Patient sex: F
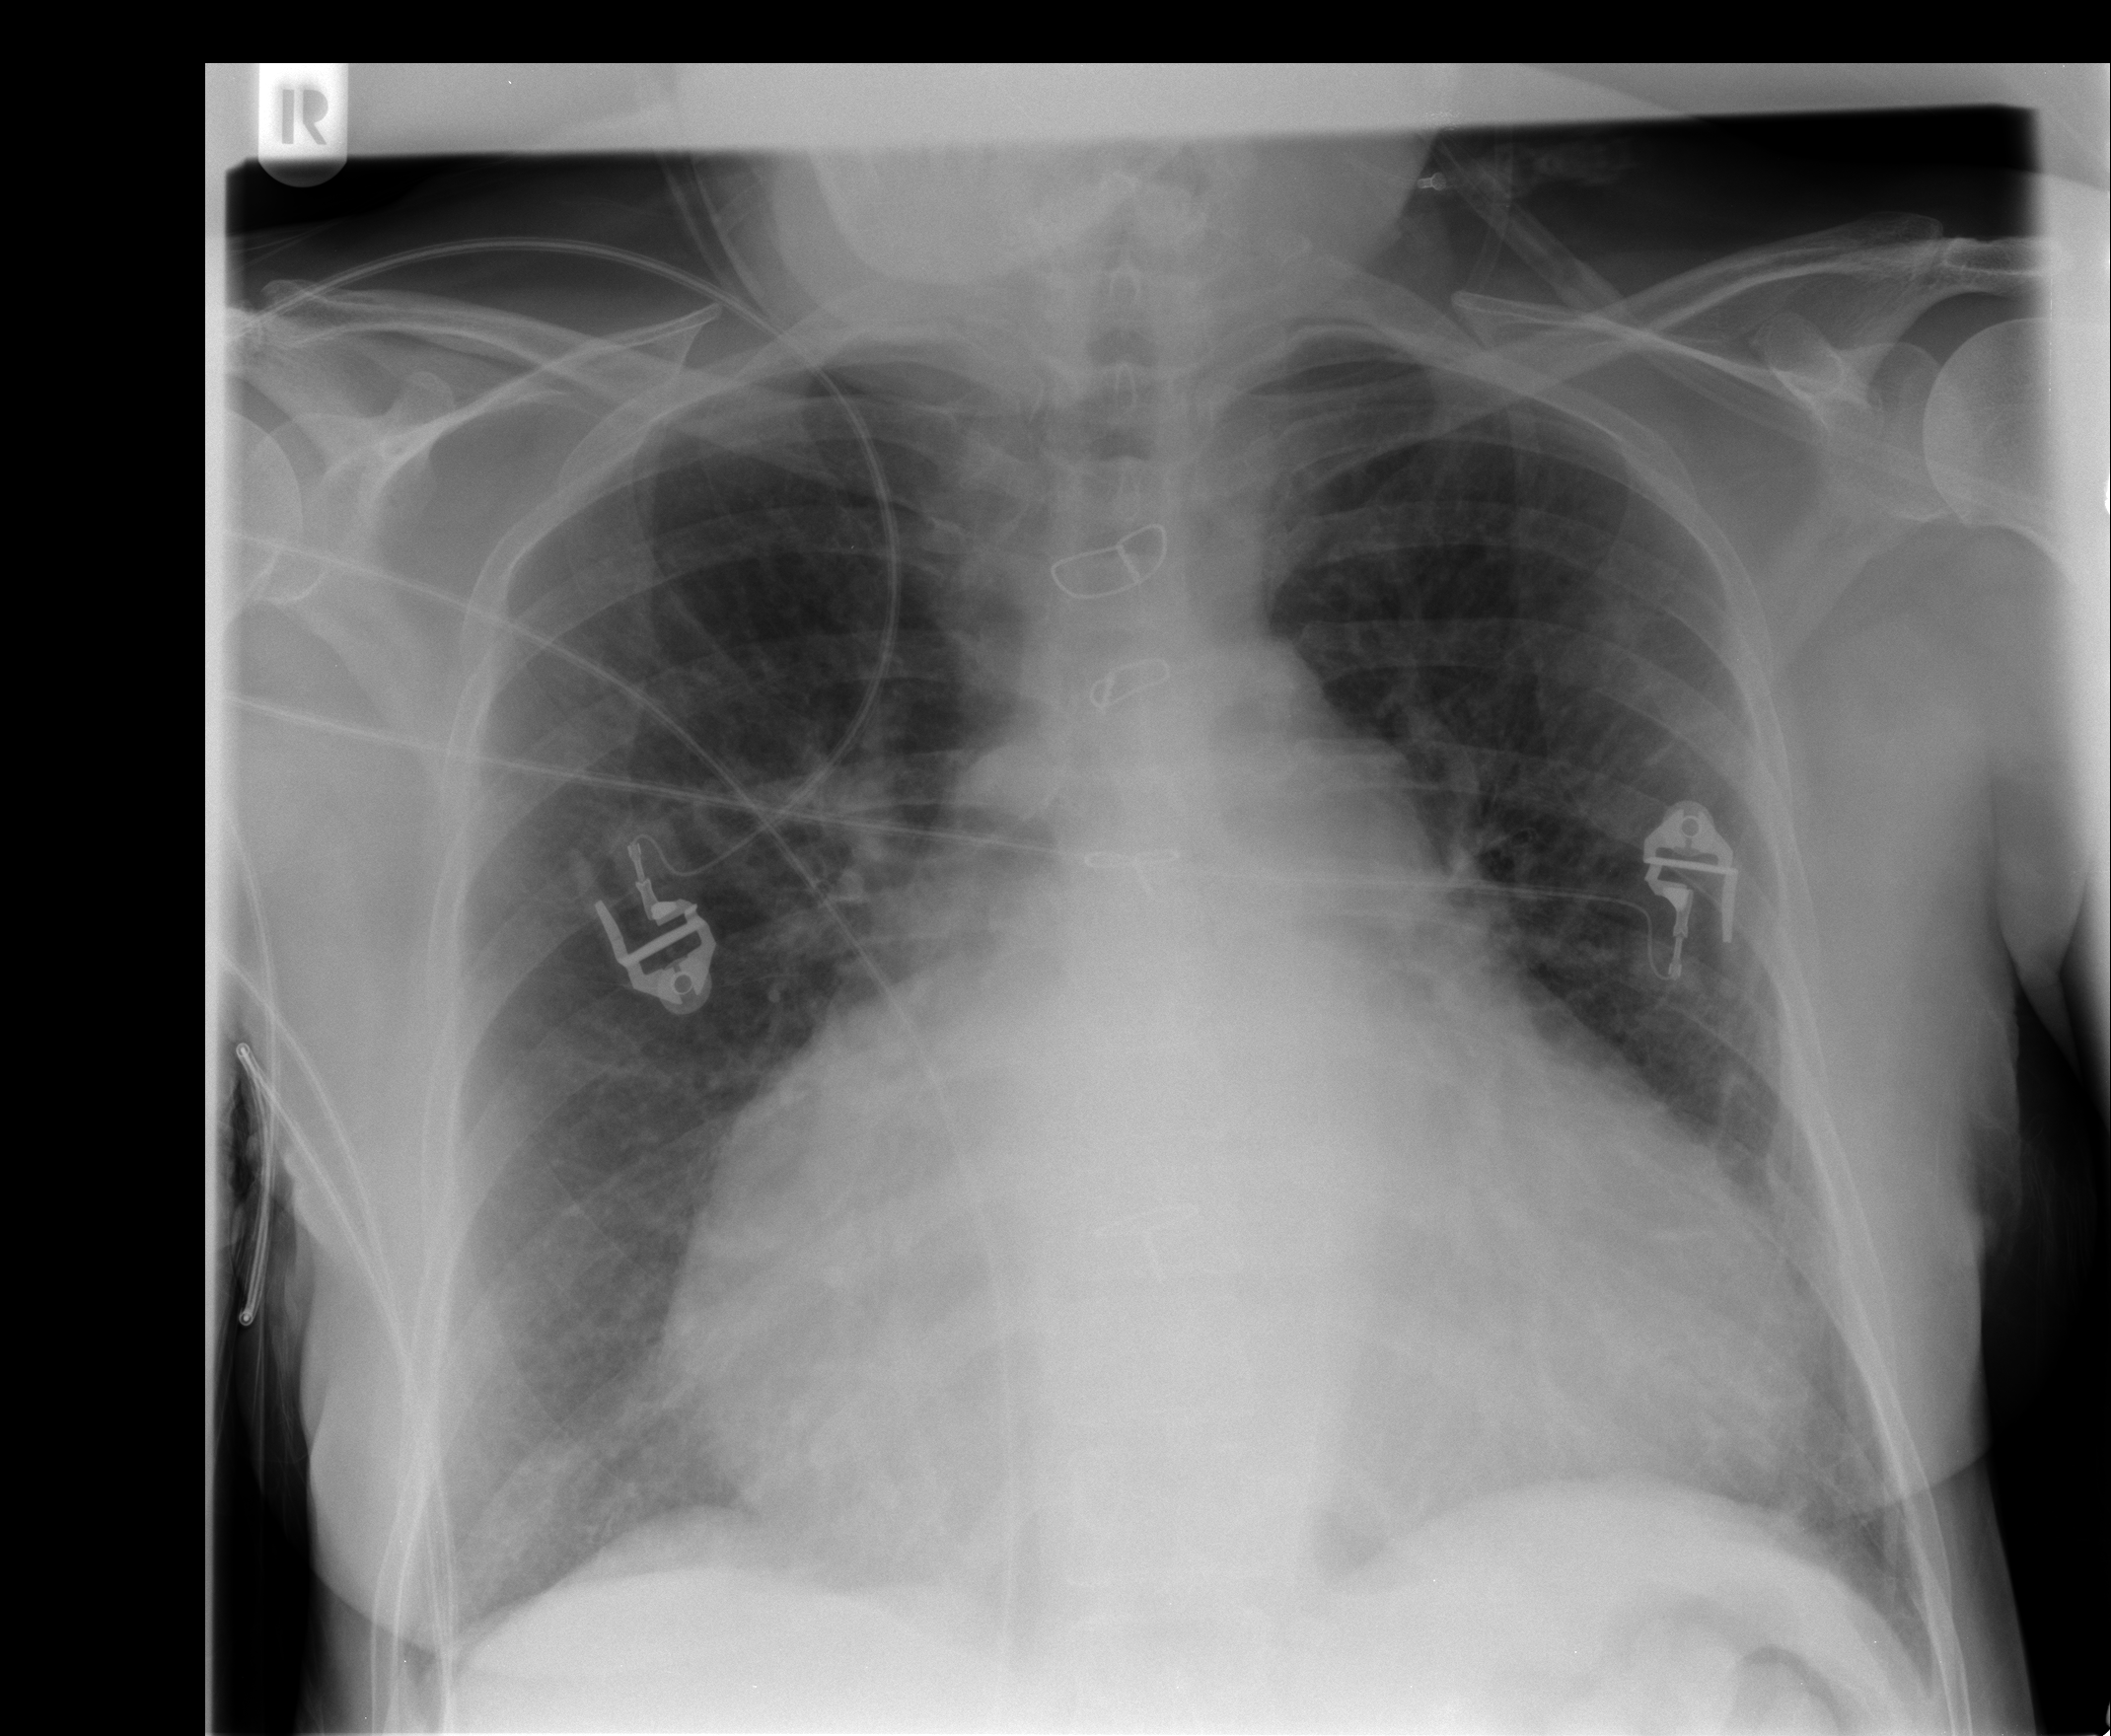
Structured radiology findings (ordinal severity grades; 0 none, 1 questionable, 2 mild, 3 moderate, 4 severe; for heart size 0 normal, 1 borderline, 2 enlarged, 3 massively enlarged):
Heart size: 3
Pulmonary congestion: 1
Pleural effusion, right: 0
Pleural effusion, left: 0
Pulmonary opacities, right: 0
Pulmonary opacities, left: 0
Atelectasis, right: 0
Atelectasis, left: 0